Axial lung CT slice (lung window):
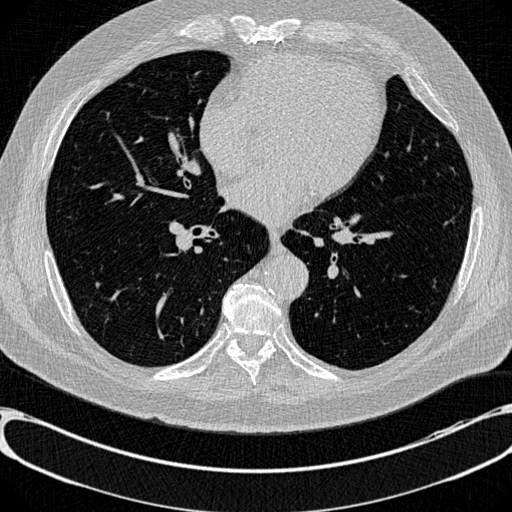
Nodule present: no